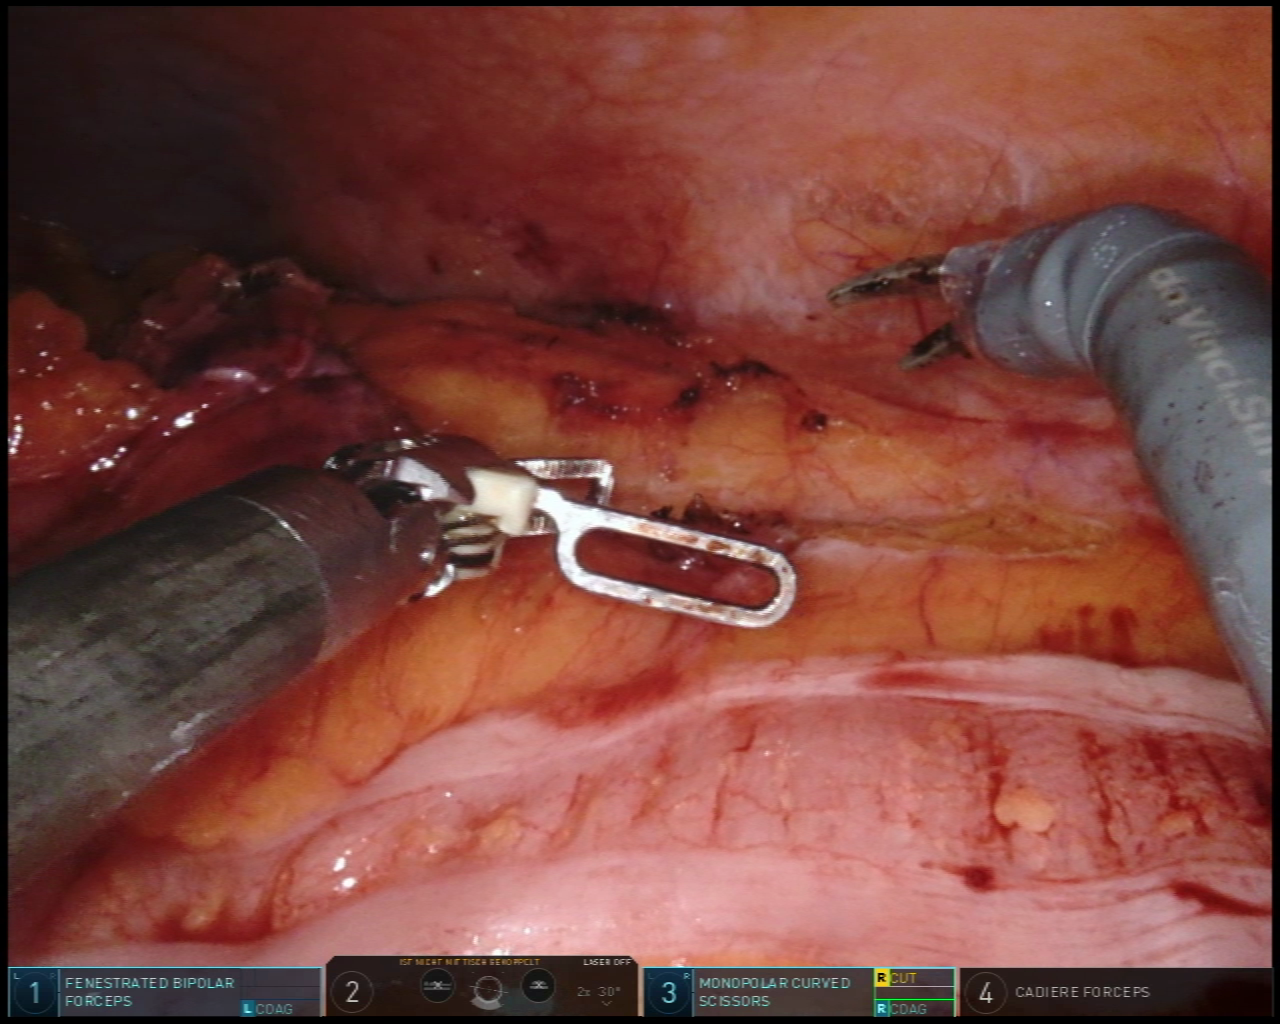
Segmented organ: colon
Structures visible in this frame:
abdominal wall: yes
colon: yes
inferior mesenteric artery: no
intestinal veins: no
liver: no
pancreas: no
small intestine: no
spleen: no
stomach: no
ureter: no
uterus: no
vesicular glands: no